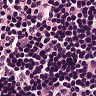
Metastatic tissue present: no